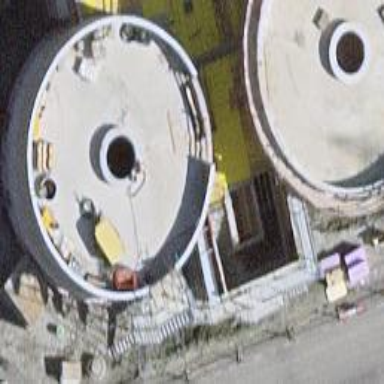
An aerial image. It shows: Storage tank for holding water.